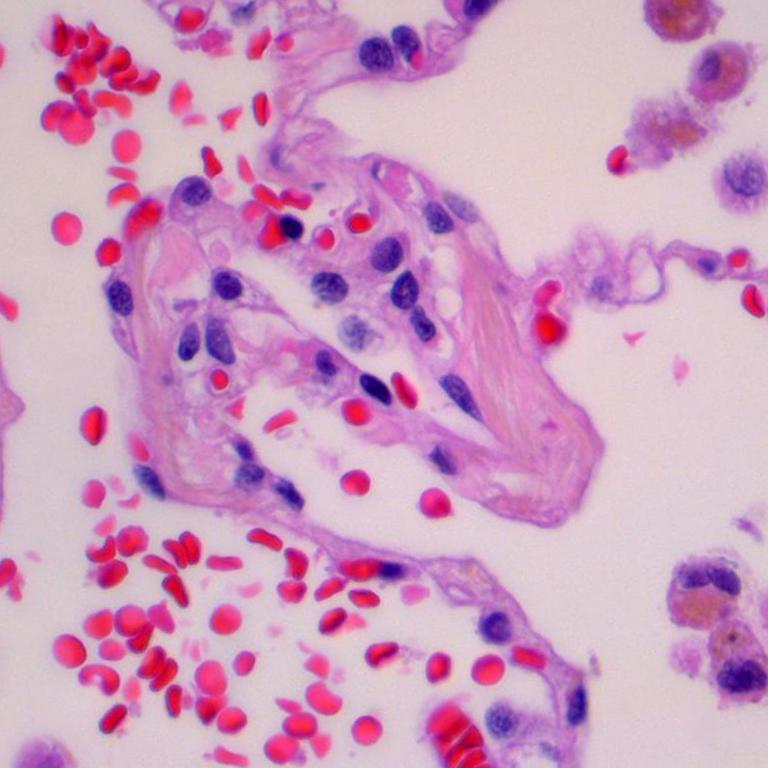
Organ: lung
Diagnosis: benign